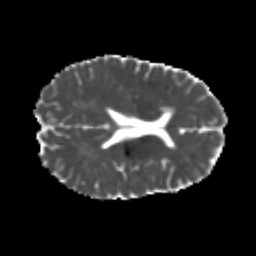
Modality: MD
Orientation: axial
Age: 24
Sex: male
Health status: healthy
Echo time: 0.074 s